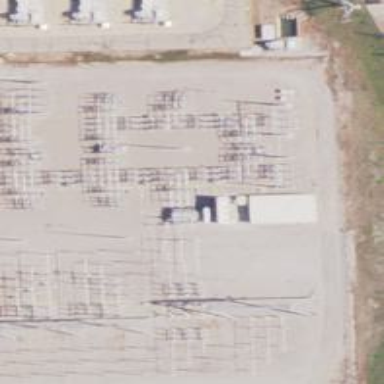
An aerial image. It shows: Switch for power supply.